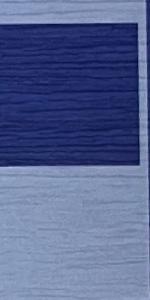
Label: Empty